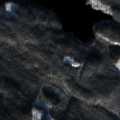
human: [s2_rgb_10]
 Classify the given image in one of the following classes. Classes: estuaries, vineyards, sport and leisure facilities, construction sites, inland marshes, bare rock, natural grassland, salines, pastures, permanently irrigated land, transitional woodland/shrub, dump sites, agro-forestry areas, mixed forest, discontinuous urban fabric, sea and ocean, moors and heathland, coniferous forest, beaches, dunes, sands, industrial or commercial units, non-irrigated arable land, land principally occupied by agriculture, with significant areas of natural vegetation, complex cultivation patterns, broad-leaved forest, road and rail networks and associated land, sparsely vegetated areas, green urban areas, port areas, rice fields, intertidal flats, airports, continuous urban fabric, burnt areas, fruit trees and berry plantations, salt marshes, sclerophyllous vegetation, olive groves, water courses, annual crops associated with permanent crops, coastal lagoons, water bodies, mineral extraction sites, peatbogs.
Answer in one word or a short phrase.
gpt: coniferous forest, transitional woodland/shrub, water bodies